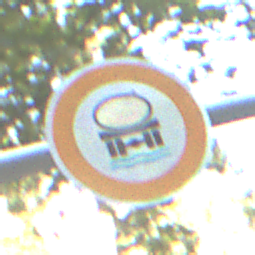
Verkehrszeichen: VerbotFahrzeugeWassergefaehrdenderLadung
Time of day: MorningAfternoon
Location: Outdoor (Nature)
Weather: Clear
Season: NotSpecified
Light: Natural